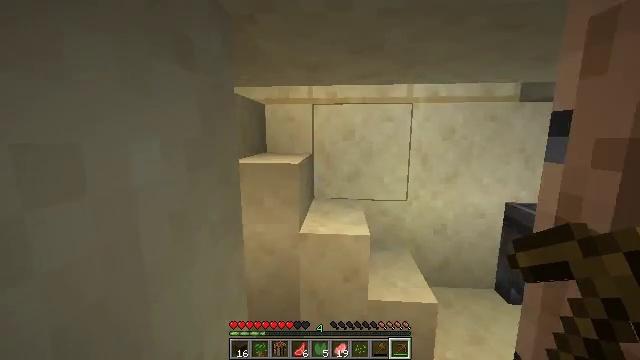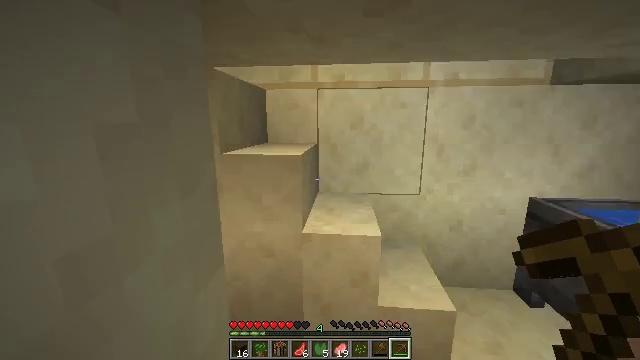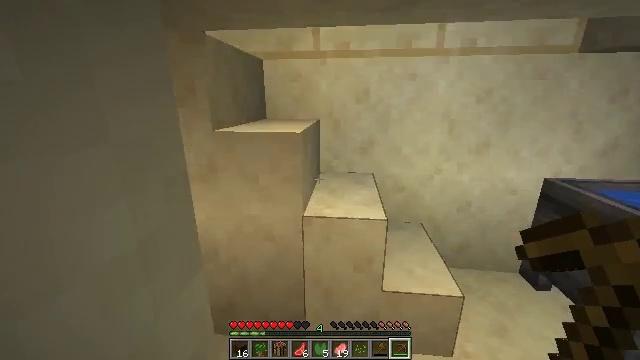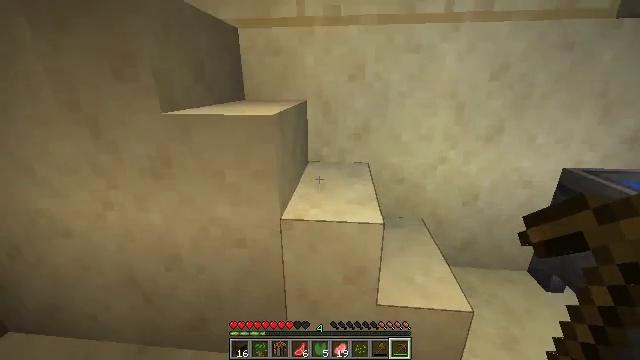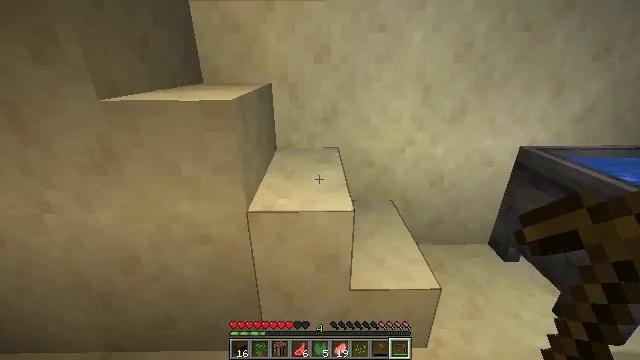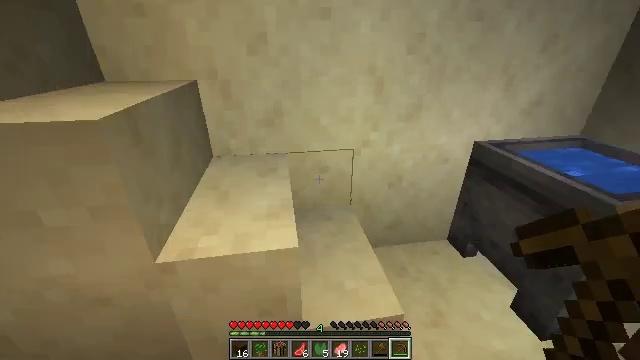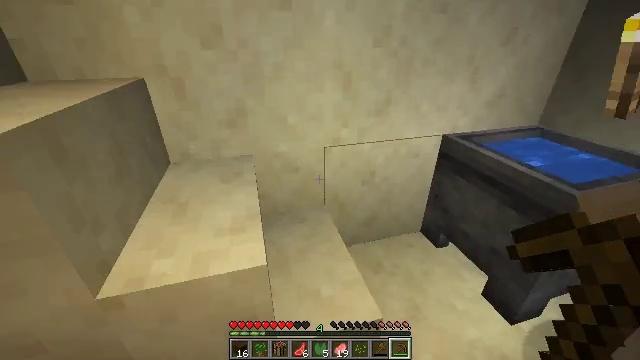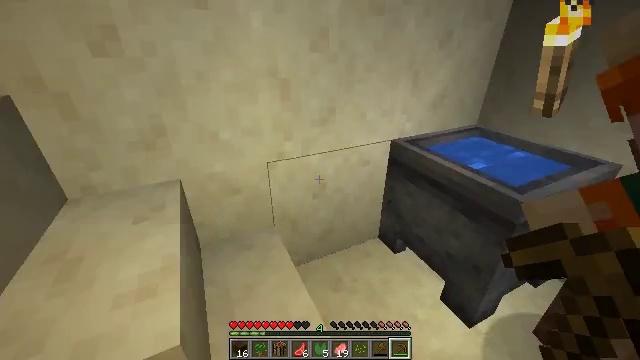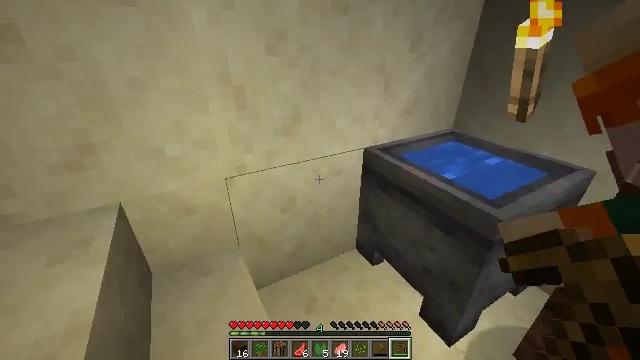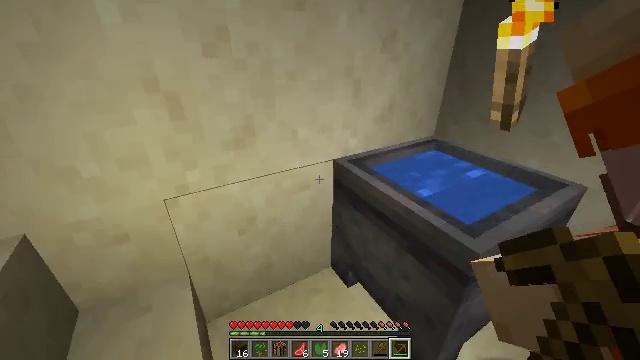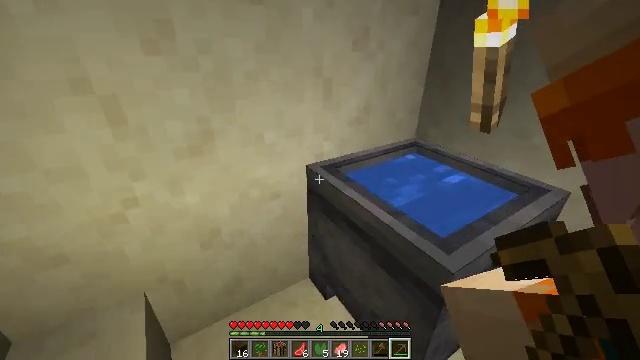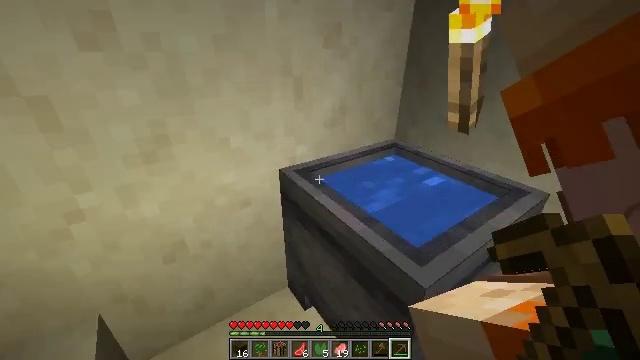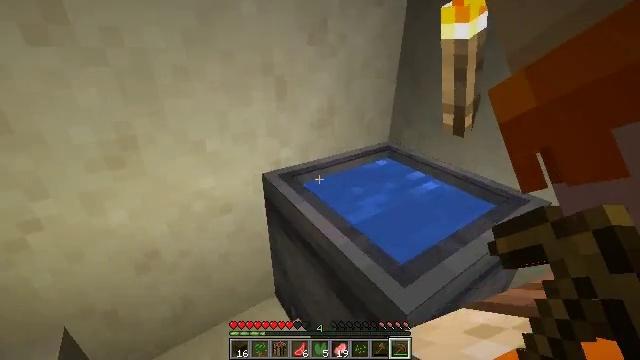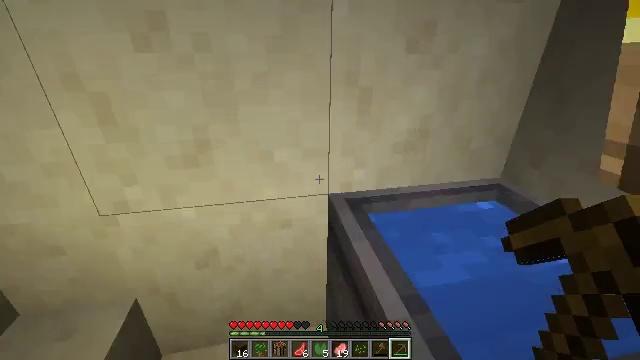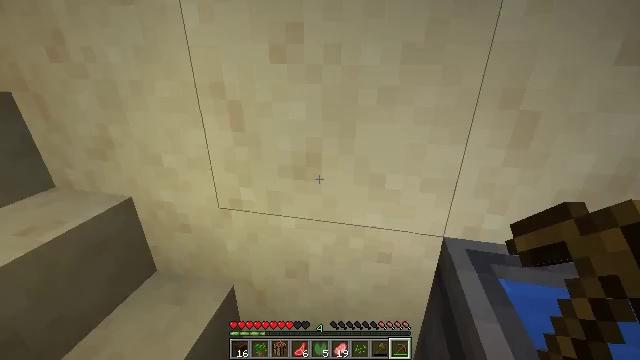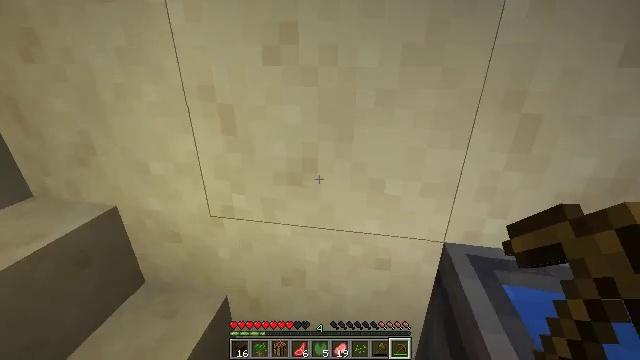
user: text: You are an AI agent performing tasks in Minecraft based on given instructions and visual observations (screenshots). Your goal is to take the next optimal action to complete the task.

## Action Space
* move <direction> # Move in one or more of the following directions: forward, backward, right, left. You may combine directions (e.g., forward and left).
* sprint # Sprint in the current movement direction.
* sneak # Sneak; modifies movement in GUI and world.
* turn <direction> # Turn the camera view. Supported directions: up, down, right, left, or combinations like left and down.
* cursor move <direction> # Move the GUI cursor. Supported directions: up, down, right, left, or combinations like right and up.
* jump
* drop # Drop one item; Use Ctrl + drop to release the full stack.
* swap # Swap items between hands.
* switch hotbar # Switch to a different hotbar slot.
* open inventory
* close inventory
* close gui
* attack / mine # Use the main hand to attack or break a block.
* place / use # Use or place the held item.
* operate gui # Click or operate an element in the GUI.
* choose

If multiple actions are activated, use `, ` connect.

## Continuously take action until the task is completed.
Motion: motion action
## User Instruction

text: Gather the potted cactus from the pot.
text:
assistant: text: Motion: move forward, turn left and down
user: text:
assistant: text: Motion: move forward, turn down
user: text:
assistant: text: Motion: move forward and move right, turn down
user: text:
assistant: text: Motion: move forward and move right, turn right and down
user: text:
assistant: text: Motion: move forward and move right, turn right and down
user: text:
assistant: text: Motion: move forward and move right, turn right and down
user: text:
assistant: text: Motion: move forward and move right, turn right
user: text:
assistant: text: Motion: move forward and move right, turn right
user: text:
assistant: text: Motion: move forward and move right, turn right
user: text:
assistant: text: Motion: move forward and move right, turn right
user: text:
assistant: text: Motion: move forward and move right, turn right
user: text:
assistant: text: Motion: move forward
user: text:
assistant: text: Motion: turn left and up
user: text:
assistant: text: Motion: turn left and up
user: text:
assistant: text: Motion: turn right
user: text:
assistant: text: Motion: turn right and down
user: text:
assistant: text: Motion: turn right and down
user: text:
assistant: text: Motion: turn right and down
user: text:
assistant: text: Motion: turn right
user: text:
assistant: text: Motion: move back
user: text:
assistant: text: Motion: move back
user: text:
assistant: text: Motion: move back
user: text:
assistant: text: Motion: move back
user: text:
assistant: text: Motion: move back
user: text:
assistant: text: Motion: no_op
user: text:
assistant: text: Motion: turn right and up
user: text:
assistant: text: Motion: turn right and up
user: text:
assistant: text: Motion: turn right
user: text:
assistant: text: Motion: turn right and up
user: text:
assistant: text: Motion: no_op